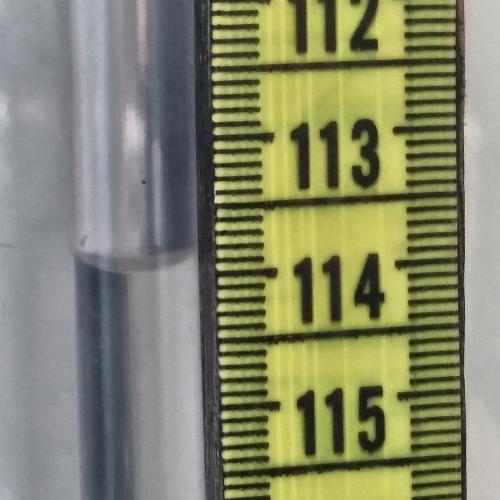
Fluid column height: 113.9 cm